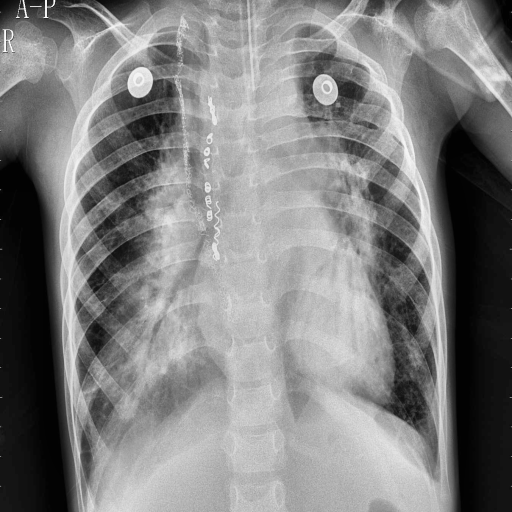
Finding: PNEUMONIA